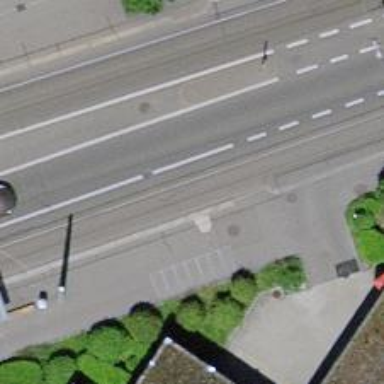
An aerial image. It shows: Tram stop with public transport connection.